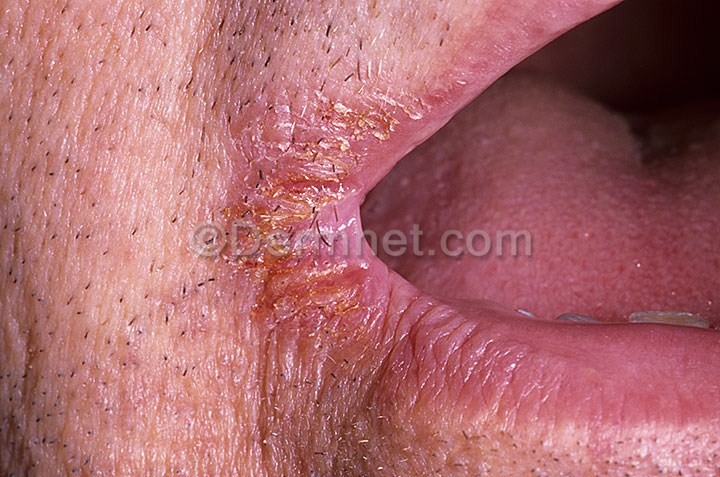
Disease: Tinea Ringworm Candidiasis and other Fungal Infections